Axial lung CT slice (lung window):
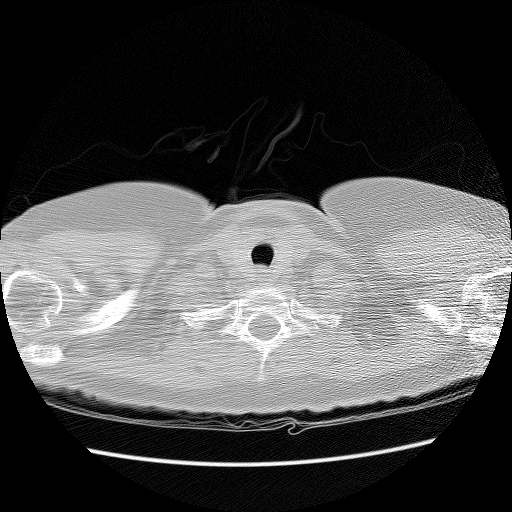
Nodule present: no